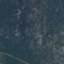
Label: HerbaceousVegetation